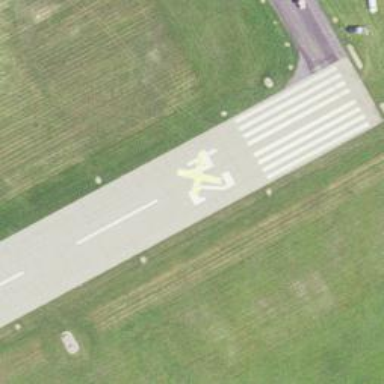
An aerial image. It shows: Runway surface made of asphalt at airport.